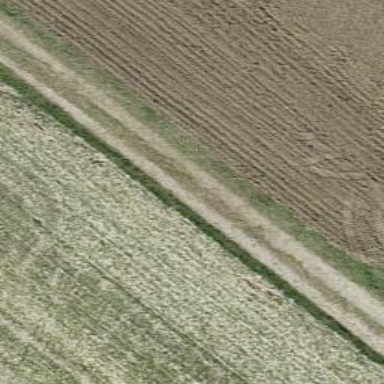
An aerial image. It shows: Track with grade 1 quality.